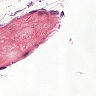
Metastatic tissue present: no